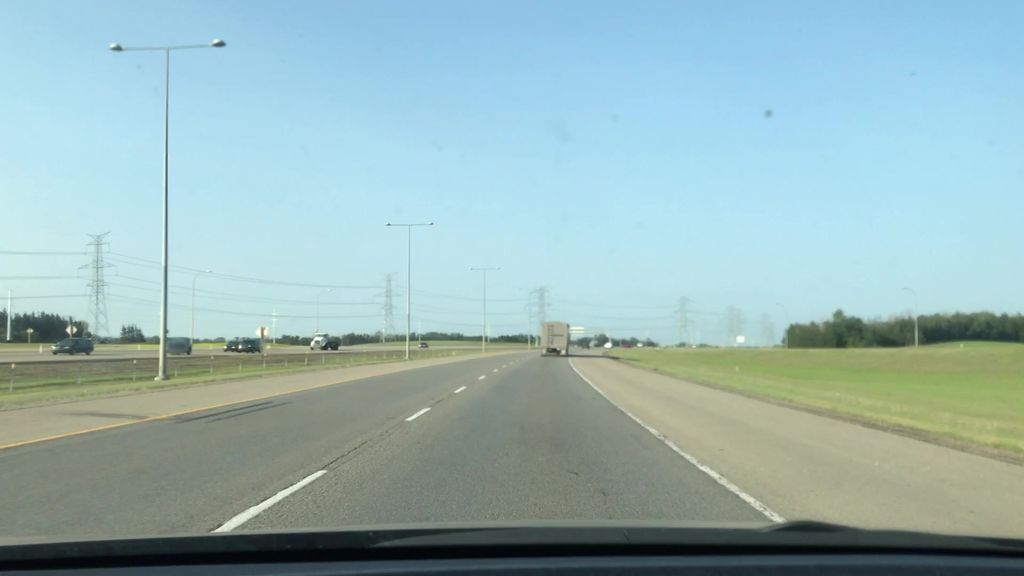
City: edmonton